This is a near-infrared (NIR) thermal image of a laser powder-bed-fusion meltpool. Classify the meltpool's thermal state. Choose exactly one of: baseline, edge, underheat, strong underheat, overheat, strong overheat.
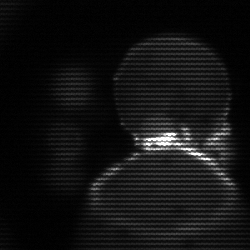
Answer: edge